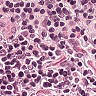
Metastatic tissue present: no